Current action and preconditions to check: trajectory_clear

Your task: For each precondition in the list above, predict whether it will hold at this action.

Consider the current scene as observed from the mobile robot's camera, and analyze the predicted future states of all dynamic agents (e.g., people, animals, vehicles, or any moving entities) within the NEXT SECOND.

IMPORTANT: Only answer "very likely" if you are absolutely certain—based on strong, clear evidence—that a dynamic agent will violate the precondition in the predicted future state. Do NOT answer "very likely" for unlikely, ambiguous, or low-probability risks.

Ask yourself for each precondition: Is there a high probability, with clear and convincing evidence, that the predicted future states of any dynamic agent will interfere with the predicted future state of the currently executing action within the NEXT SECOND, causing that precondition to fail?

Assess the risk level based on these predictions. Use "likely" or "very likely" if motions create a clear risk of interference.

Use "neutral" or "improbable" if agents are nearby but their predicted paths are clearly diverging or non-conflicting.

Failure Risk Categories: "very improbable", "improbable", "neutral", "likely", "very likely"

Answer Format: Output ONLY the probability_of_failure value from these categories: "very improbable", "improbable", "neutral", "likely", "very likely"

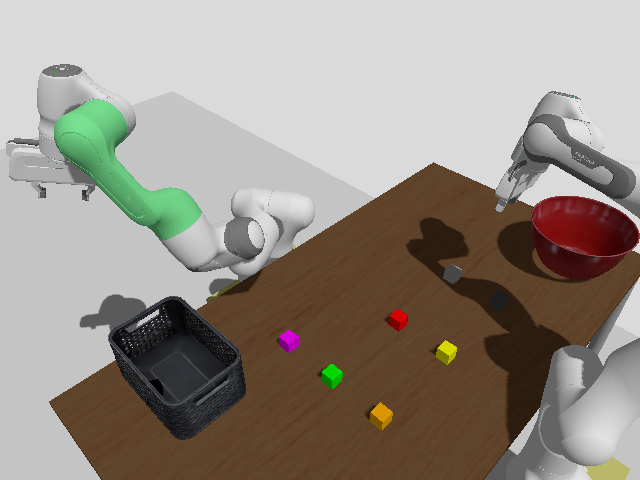

Answer: very improbable